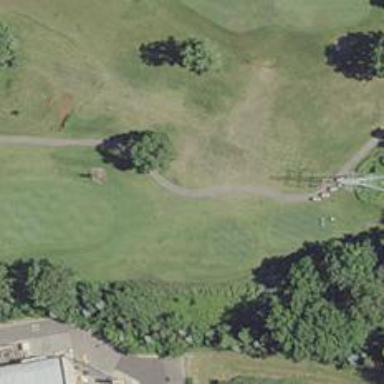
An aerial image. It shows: Path for both road and golf.